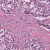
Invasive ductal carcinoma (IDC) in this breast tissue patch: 1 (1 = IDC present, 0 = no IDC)